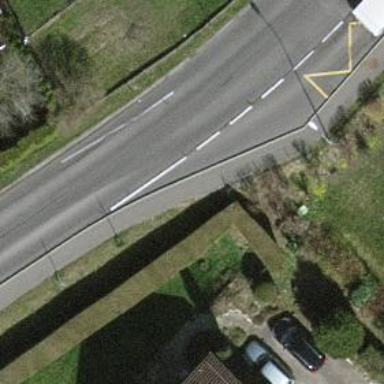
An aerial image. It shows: Tertiary road.